Question: I have an <URL> in which I want to only keep the green part and convert the others to gray scale.

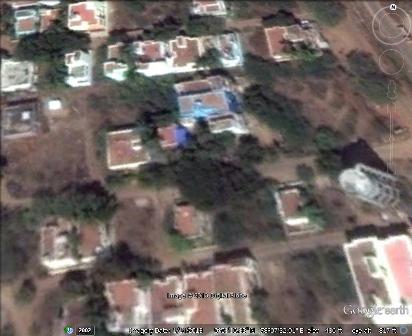
Answer: It seems from the colors in your image, that the greens are actually so close to grayscale that you'll be unable to see anything. Either way this is how you do it:
'''
im = imread('houses.jpg');
s= (im(:,:,2)>im(:,:,1))&(im(:,:,2)>im(:,:,3));
dim = double(im);
r = abs(dim(:,:,2)-((dim(:,:,1))+dim(:,:,2)+dim(:,:,3))/3) < 3;
q = s|r;
imgs = rgb2gray(im);
imgs3(:,:,1) = imgs;
imgs3(:,:,2) = imgs;
imgs3(:,:,3) = imgs;
imout = zeros(size(im));
for i=1:size(im,1),
for j=1:size(im,2),
if q(i,j) == 0,
imout(i,j,:) = imgs3(i,j,:);
else,
imout(i,j,:) = im(i,j,:);
end
end
end
imshow(uint8(imout))
imwrite(uint8(imout),'output.jpg');
'''
if you want to see something useful you would probably want to do the following
'''
im = imread('houses.jpg');
s= (im(:,:,2)>im(:,:,1))&(im(:,:,2)>im(:,:,3));
dim = double(im);
r = abs(dim(:,:,2)-((dim(:,:,1))+dim(:,:,2)+dim(:,:,3))/3) < 3;
q = s|r;
imgs = rgb2gray(im);
imgs3(:,:,1) = imgs;
imgs3(:,:,2) = imgs;
imgs3(:,:,3) = imgs;
imout = zeros(size(im));
for i=1:size(im,1),
for j=1:size(im,2),
if q(i,j) == 0,
imout(i,j,:) = imgs3(i,j,:);
else,
imout(i,j,1) = im(i,j,1);
imout(i,j,2) = 255;
imout(i,j,3) = im(i,j,3);
end
end
end
imshow(uint8(imout))
imwrite(uint8(imout),'output.jpg');
'''
which gives this as result: